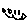
Label: smiley face